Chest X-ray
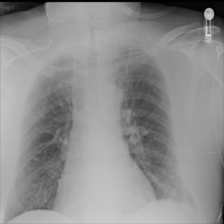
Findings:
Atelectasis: negative
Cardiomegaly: negative
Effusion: negative
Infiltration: negative
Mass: negative
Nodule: negative
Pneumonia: negative
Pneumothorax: negative
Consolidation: negative
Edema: negative
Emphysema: negative
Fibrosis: negative
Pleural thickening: negative
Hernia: negative